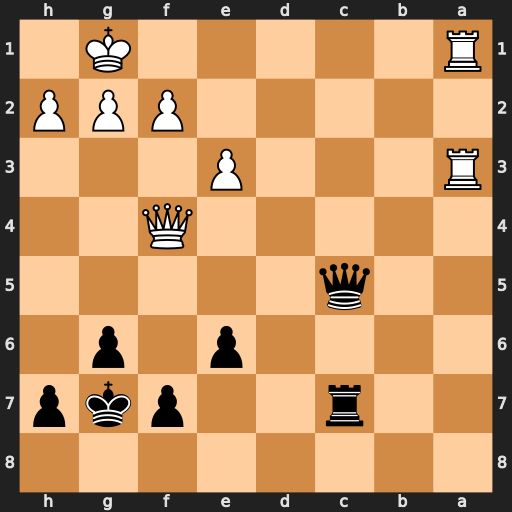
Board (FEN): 8/2r2pkp/4p1p1/2q5/5Q2/R3P3/5PPP/R5K1
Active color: b
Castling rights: -
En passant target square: -
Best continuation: Qc1+ Rxc1 Rxc1#